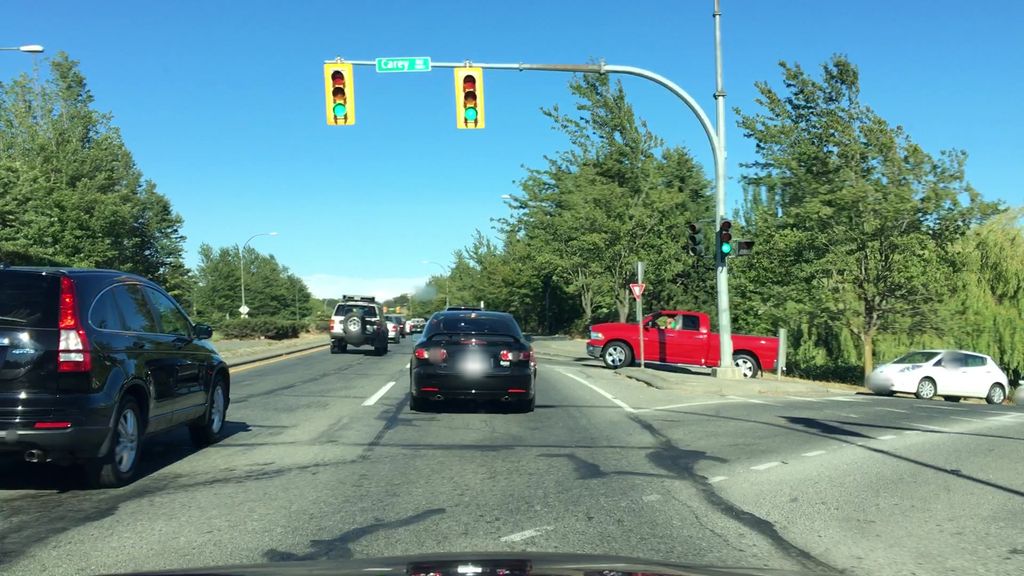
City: victoria